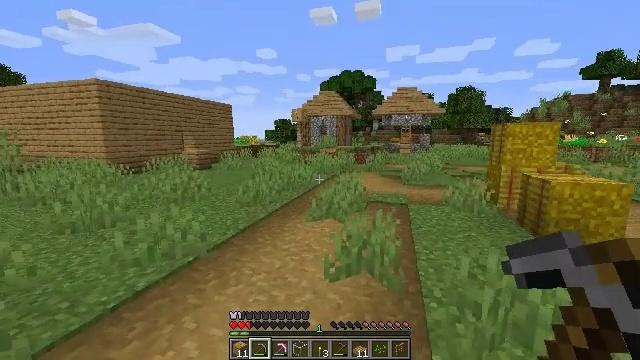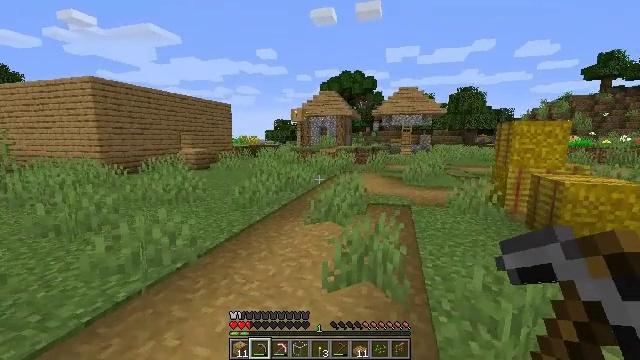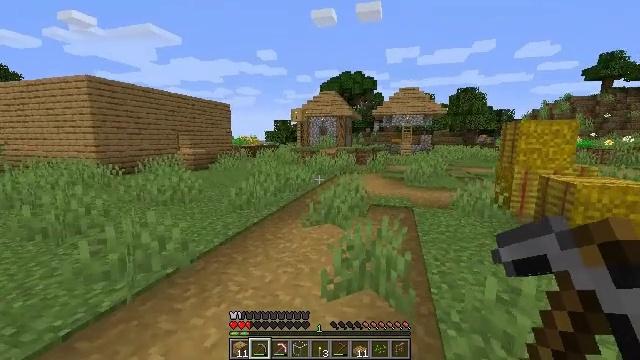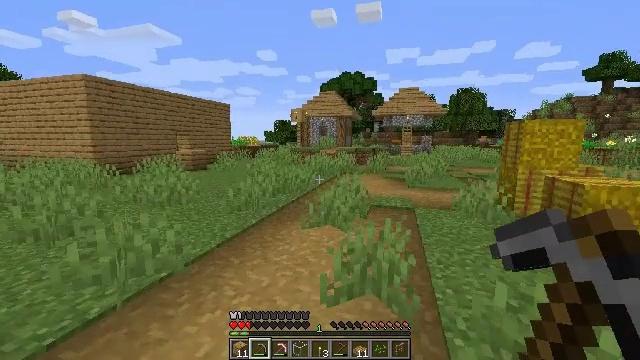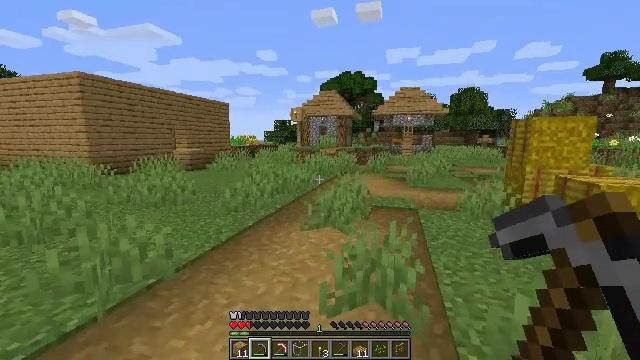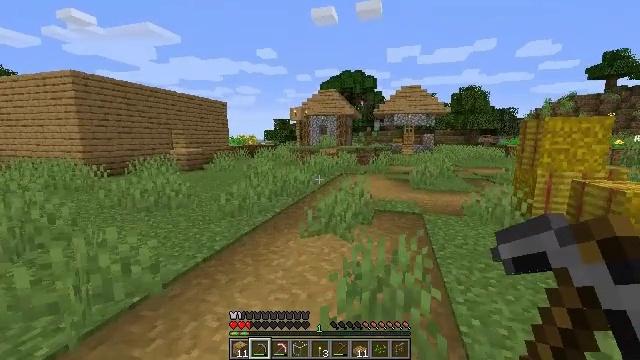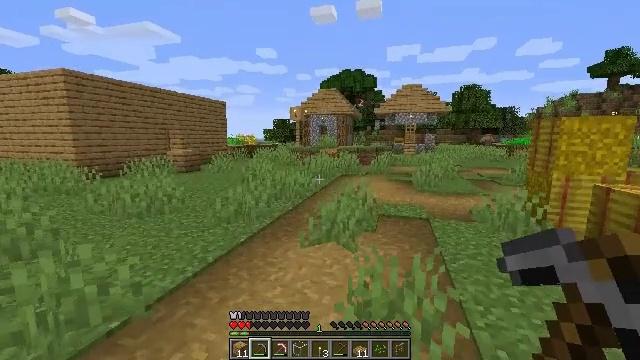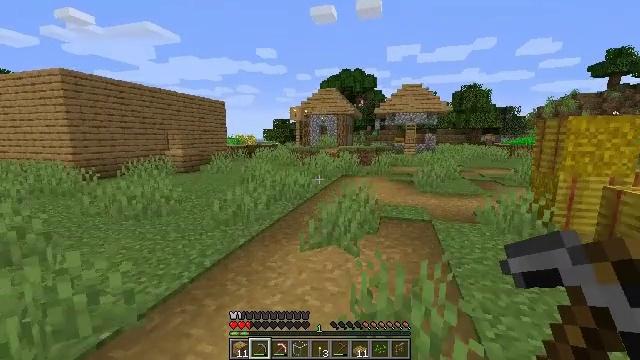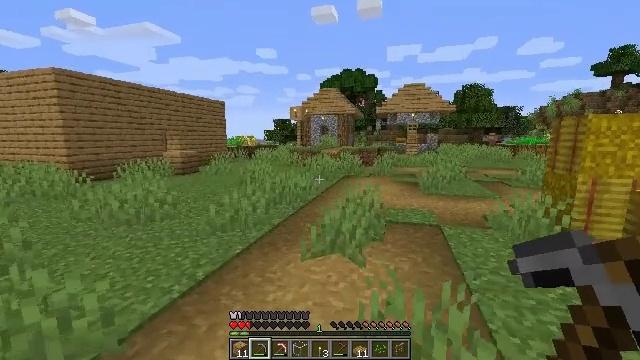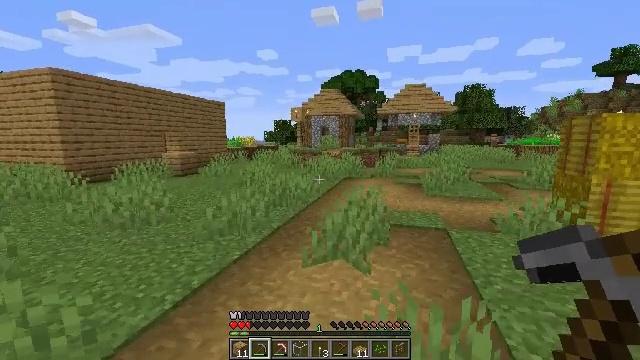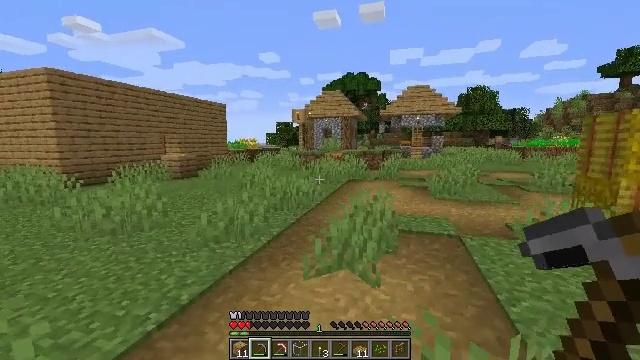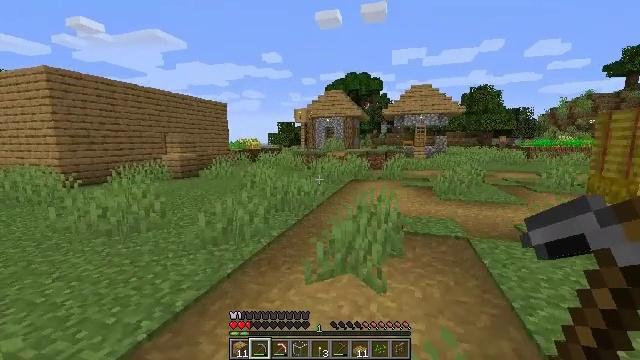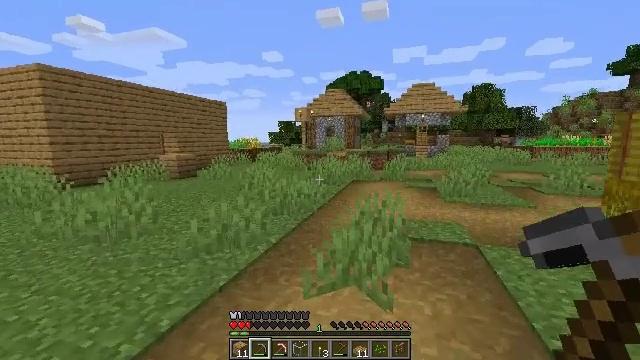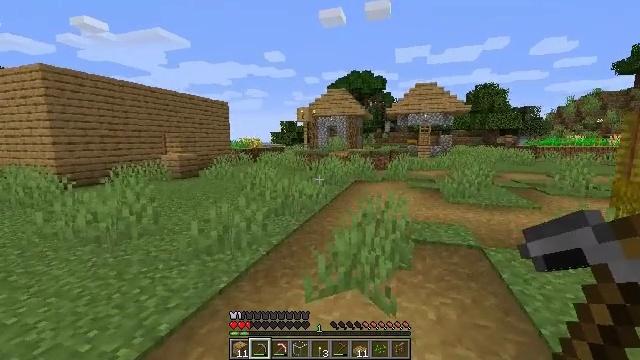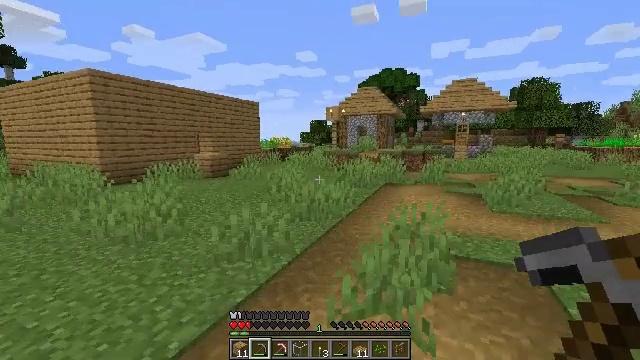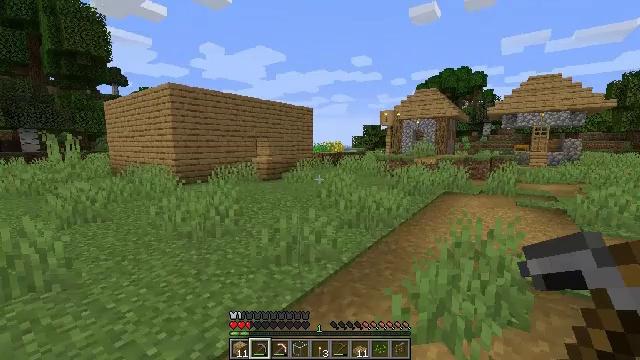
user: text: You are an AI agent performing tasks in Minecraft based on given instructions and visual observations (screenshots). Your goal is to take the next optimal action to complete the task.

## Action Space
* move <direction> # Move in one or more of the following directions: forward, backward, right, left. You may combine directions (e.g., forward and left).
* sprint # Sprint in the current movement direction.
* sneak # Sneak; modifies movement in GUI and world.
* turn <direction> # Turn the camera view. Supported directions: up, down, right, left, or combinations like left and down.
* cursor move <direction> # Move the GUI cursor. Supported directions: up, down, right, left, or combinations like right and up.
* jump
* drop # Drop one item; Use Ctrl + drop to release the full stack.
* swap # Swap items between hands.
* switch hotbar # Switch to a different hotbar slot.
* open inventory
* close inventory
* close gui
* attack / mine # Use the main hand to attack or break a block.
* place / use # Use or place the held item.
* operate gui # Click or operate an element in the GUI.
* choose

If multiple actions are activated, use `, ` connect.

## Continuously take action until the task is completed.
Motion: motion action
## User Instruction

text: Break the existing planks.
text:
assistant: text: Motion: move forward
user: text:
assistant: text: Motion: move forward
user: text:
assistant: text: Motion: move forward
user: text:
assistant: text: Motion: move forward
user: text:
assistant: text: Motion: move forward
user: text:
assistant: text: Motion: move forward
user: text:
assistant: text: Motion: move forward
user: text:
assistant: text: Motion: move forward
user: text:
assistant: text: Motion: move forward
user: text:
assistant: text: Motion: move forward
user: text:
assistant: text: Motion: move forward
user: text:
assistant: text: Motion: move forward
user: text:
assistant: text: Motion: move forward
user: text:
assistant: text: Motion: move forward, turn left
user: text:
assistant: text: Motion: move forward, turn left and up
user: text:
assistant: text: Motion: move forward, turn left and up
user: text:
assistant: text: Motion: move forward
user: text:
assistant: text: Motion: move forward
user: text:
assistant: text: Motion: move forward
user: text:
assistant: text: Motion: move forward
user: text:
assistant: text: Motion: move forward
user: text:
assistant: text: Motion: move forward
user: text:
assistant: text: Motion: move forward
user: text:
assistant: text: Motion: move forward
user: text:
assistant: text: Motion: move forward
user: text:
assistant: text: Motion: move forward
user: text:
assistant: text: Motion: move forward
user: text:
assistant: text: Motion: move forward
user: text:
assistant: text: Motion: move forward
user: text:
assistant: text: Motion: move forward